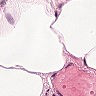
Metastatic tissue present: no